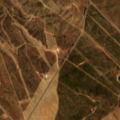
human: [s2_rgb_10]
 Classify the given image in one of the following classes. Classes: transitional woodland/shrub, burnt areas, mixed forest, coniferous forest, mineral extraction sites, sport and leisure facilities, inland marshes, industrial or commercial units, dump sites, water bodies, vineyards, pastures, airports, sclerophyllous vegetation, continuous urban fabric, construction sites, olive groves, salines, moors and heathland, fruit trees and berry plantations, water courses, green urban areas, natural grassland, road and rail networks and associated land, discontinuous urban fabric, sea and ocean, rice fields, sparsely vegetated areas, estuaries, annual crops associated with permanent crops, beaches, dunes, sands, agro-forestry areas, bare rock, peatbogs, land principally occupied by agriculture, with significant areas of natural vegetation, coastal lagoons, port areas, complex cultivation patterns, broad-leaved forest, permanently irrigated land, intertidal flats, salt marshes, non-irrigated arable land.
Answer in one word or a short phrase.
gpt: non-irrigated arable land, land principally occupied by agriculture, with significant areas of natural vegetation, transitional woodland/shrub